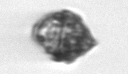
Label: Kryptoperidinium_triquetrum